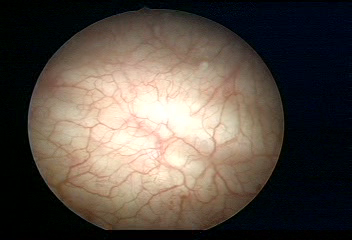
Modality: WLC
Class: Normal mucosa
Bladder cancer association: No